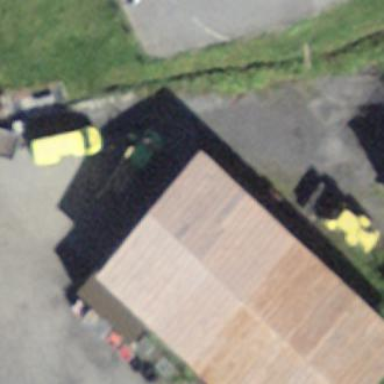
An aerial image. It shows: Shed.